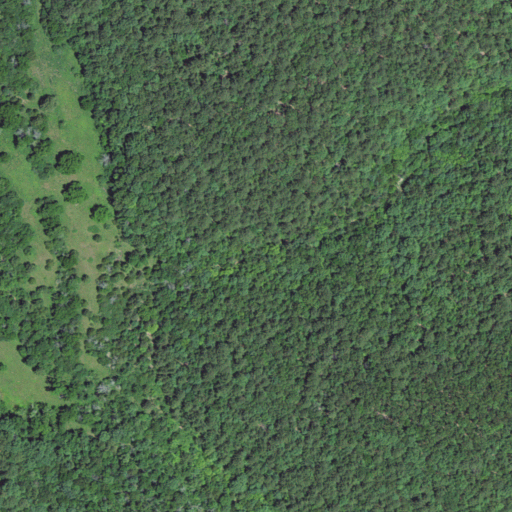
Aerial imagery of valley in Missouri named Brushy Hollow containing deciduous forest, evergreen forest, mixed forest, and pasture